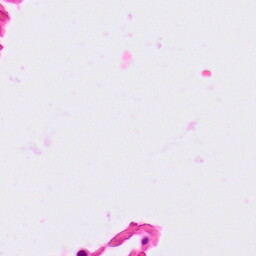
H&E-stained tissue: Lung